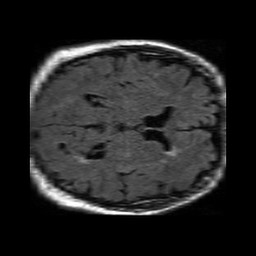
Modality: FLAIR
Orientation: axial
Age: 73
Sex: male
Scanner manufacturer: philips
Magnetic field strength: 1.5 T
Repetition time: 6 s
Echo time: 0.12 s